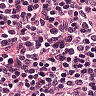
Metastatic tissue present: no